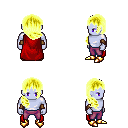
a pixel art fantasy rpg character, male body template, dark elf, purple skin, red cape, magenta pants, gold right-swept hairstyle, cloth bracers, gold boots, four views (front, back, left, right), 2x2 character sprite sheet, small pixel art, hard edges, no anti-aliasing